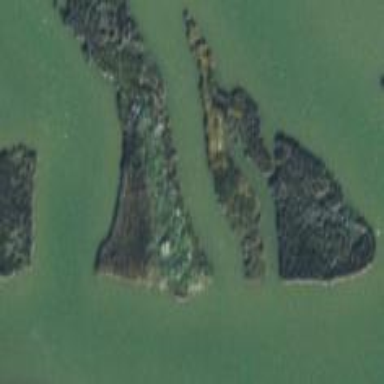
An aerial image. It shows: Islet.